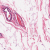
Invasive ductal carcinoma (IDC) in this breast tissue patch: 0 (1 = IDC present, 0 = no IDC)